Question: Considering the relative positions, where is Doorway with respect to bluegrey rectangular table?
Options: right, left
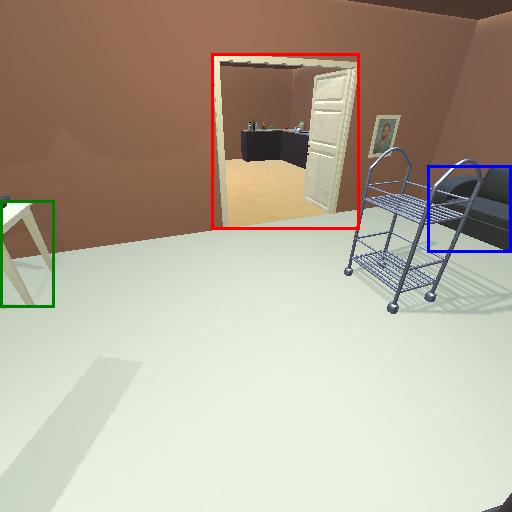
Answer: right